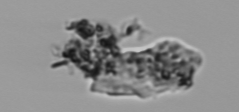
Label: detritus